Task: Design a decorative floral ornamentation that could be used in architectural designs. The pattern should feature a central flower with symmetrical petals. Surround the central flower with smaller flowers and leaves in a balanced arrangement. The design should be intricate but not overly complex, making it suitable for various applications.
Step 38:
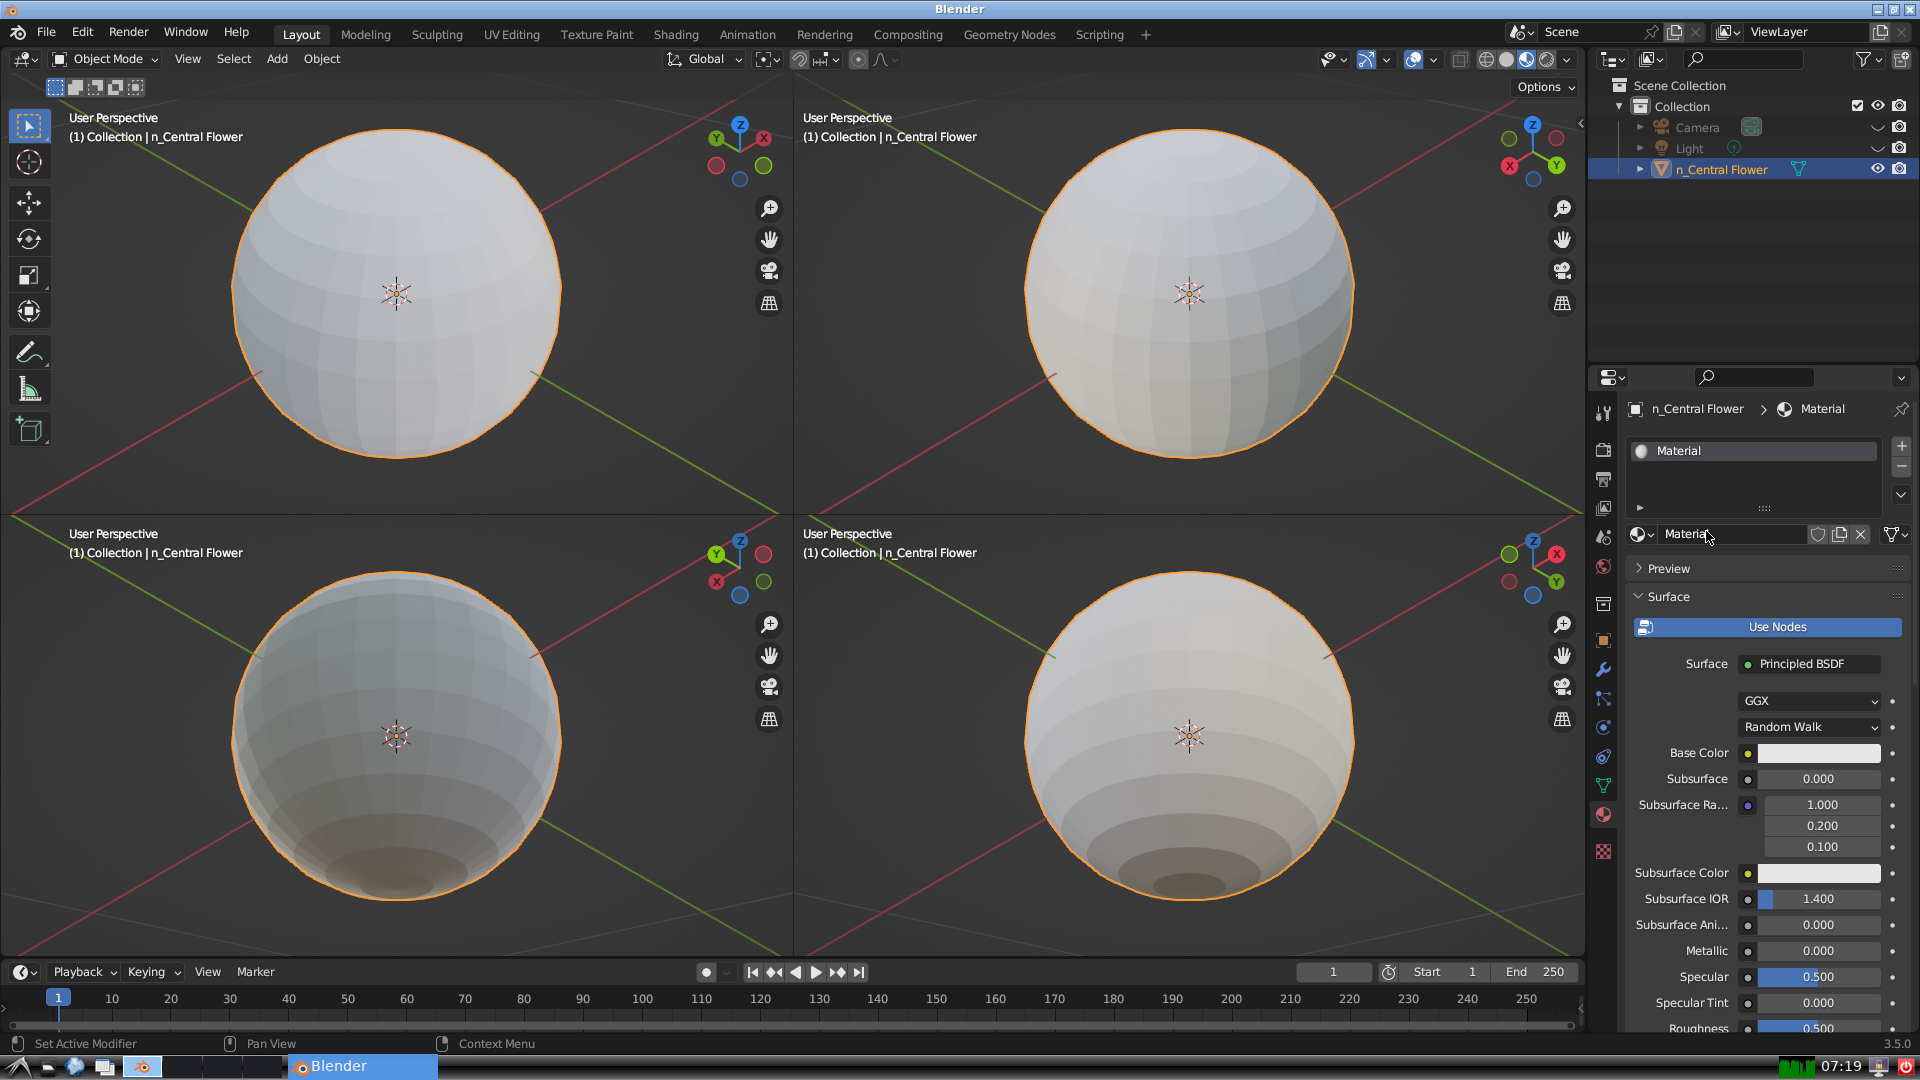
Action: click: no